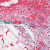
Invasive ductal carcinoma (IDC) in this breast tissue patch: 1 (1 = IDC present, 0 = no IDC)